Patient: sex F, age 34
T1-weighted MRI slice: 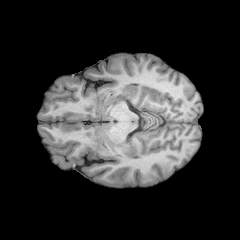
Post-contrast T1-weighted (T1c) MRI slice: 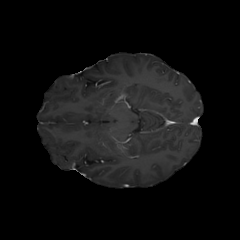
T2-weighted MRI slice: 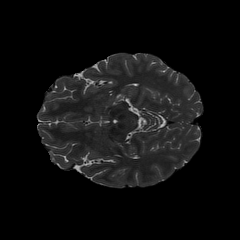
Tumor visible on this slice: no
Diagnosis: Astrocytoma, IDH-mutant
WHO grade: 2